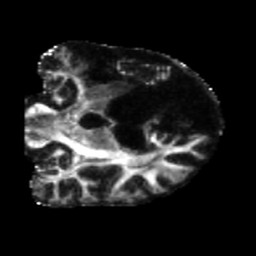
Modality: FA
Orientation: coronal
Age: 63
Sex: male
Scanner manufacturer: siemens
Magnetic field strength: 3 T
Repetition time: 5.47 s
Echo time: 0.0854 s